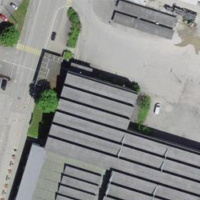
EUNIS habitat code: 54
Species observed at this site:
Turdus merula
Turdus philomelos
Parus major
Erithacus rubecula
Milvus milvus
Pica pica
Garrulus glandarius
Ciconia ciconia
Falco tinnunculus
Columba palumbus